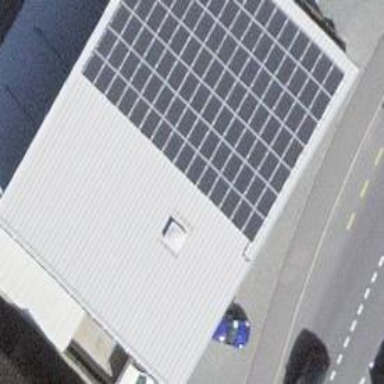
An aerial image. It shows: Solar power generator with photovoltaic panels.